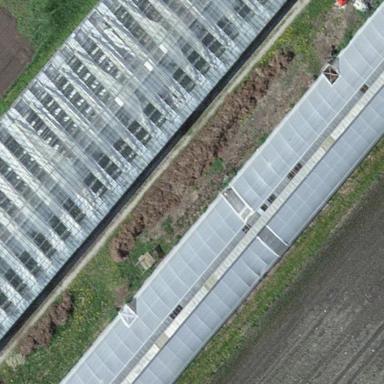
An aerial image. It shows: Greenhouse.